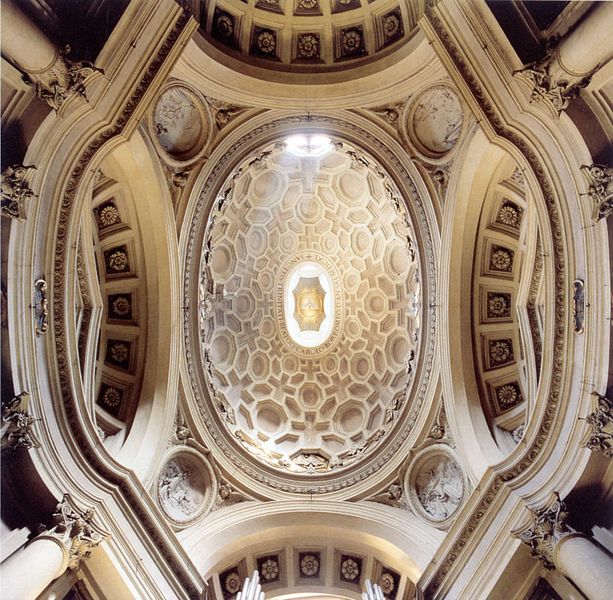
Titel: S. Carlo alle Quattro Fontane in Rom
Künstler: Francesco Borromini
Standort: Rom, S. Carlo alle Quattro Fontane (EU - I - Latium)
Schlagwörter: himmel, ausschnitt, fenster, licht, säule, säulen, weiss, blick, muster, ornament, architektur, kirche, decke, kreis, oval, rund, relief, schrift, bogen, kuppel, detail, symmetrie, ornamente, foto, oben, kreuz, kuppeln, kreise, kunst, kapitell, kirchenschiff, kreuze, rosette, kassetten, fresko, netz, rosetten, oktogon, achteck, quadratisch, medaillons, kapitele